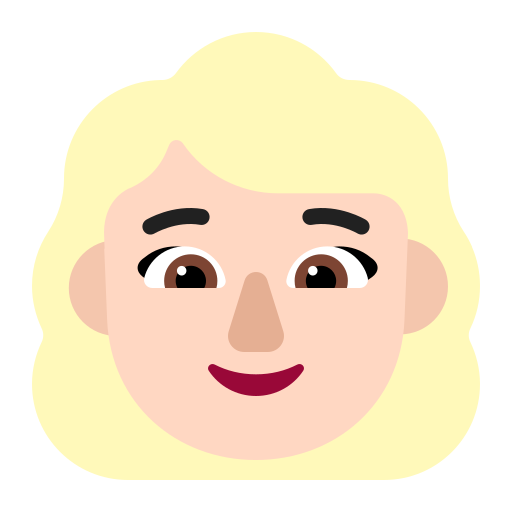
woman blonde hair flat light